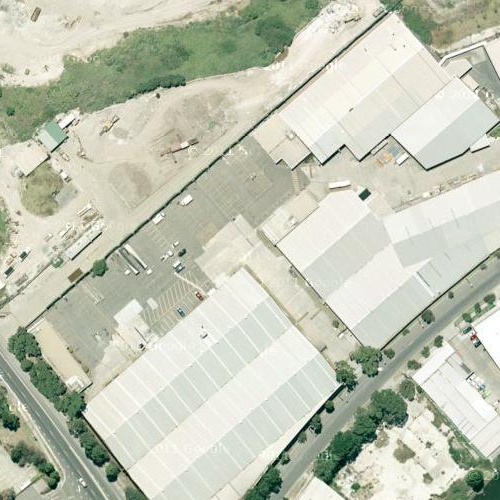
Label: sydney